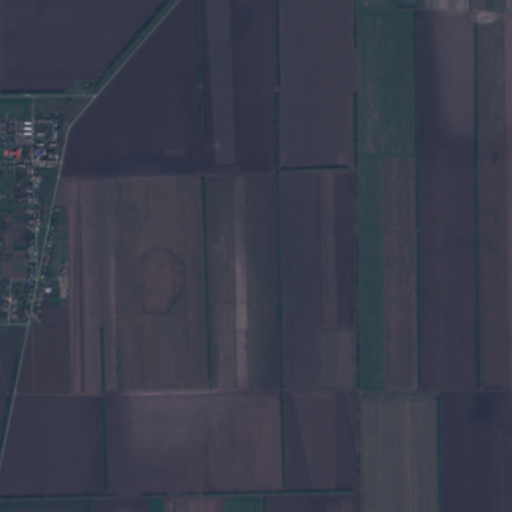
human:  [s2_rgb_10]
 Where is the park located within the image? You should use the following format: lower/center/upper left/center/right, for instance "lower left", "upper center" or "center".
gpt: The park is located in the upper left of the image.
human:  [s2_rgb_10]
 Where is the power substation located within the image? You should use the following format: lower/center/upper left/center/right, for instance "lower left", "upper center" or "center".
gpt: The power substation is located in the upper left of the image.
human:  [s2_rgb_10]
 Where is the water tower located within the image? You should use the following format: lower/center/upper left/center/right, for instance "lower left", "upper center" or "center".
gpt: The water tower is located in the upper left of the image.
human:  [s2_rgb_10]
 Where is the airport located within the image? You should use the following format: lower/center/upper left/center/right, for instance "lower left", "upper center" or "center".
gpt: There is no airport in the image.